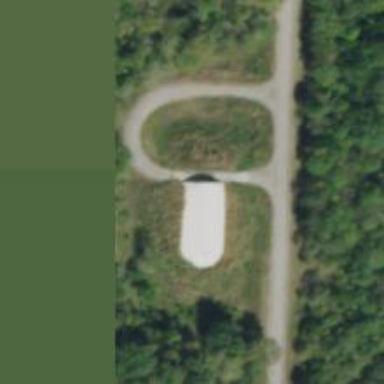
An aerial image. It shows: Military bunker for protection and defense.